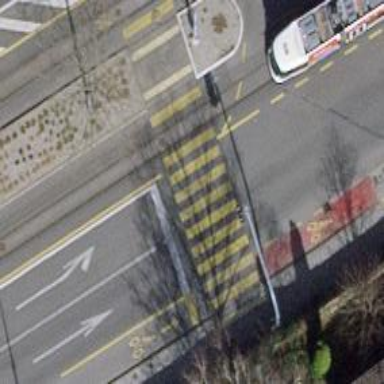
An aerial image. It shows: Asphalt road with traffic signals at the crossing.